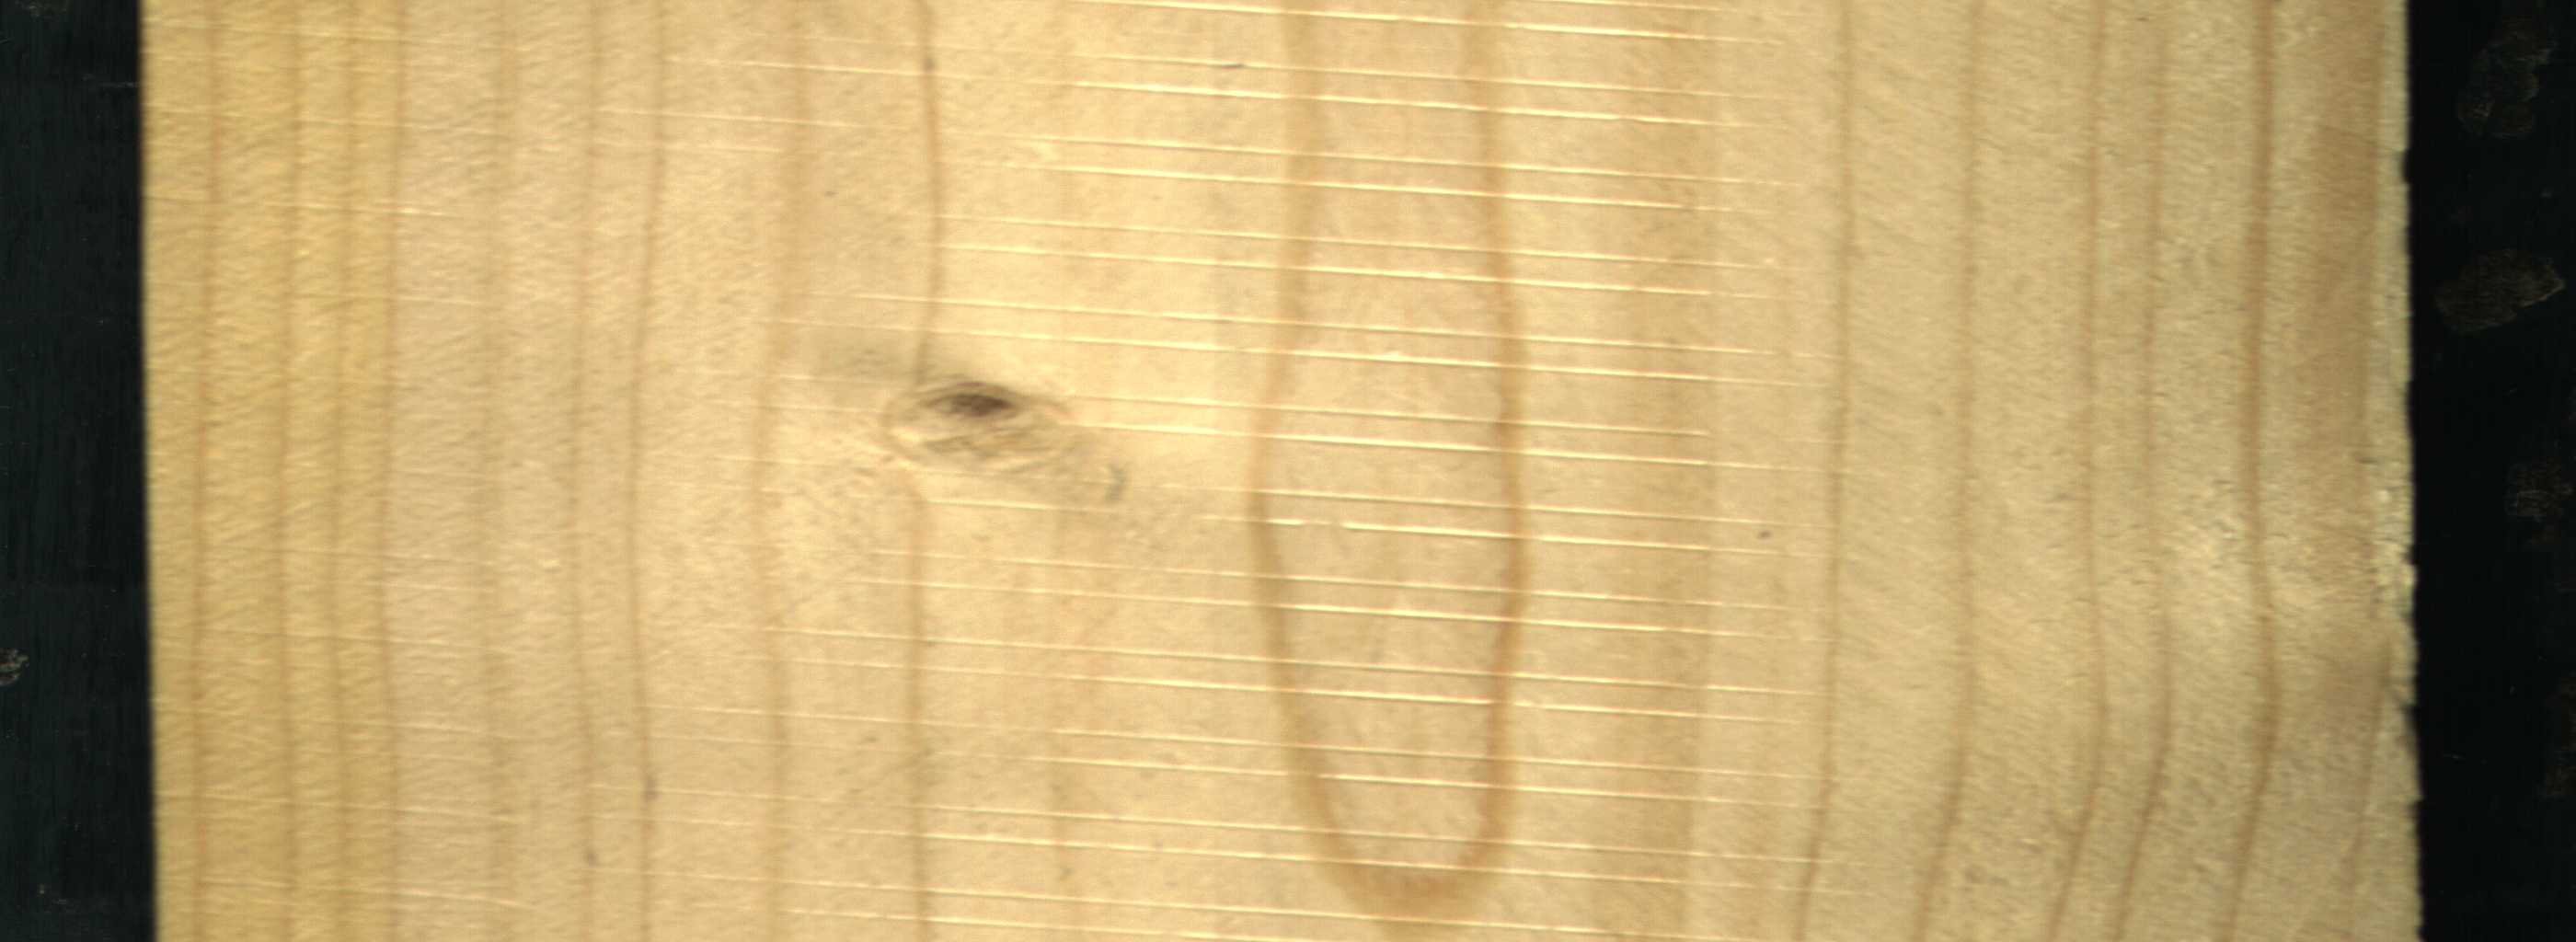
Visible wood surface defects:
Live_Knot